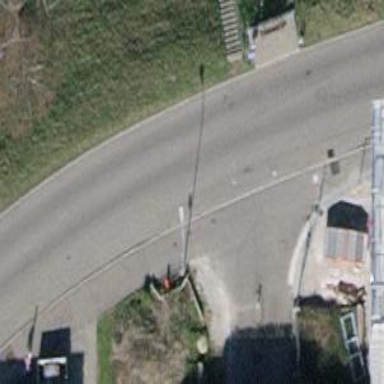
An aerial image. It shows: Public transport stop position.